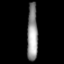
Tissue: prostate
Cell type: T cells
Senescence score: 0.7759
Nuclear area (px): 597
Mean DAPI intensity: 145.59